Question: I need to execute the following command for production environment:
'''
NODE_ENV=production node app.js
'''
I tried passing it as a command under Configueration:

I get the following error in the logs:
'''
sh: NODE_ENV=prod node app.js: command not found
'''
I also tried:
'''
NODE_ENV=prod //
error: sh: NODE_ENV=prod: command not found
NODE_ENV=prod app.js //
error: sh: NODE_ENV=prod app.js: command not found
'''
What's the best way to execute the following command when launching the app on ELB:
'''
NODE_ENV=production node app.js
'''
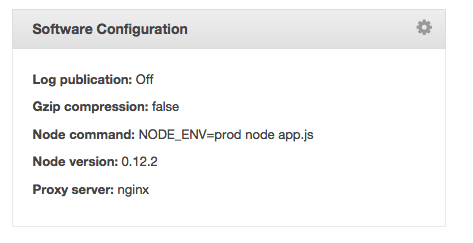
Answer: You don't need to set the node command manually. Elastic Beanstalk attempts to start 'app.js', then 'server.js', and then 'npm start' in that order. You can set the value of 'NODE_ENV' in the "Environment Properties" section under "Configuration".